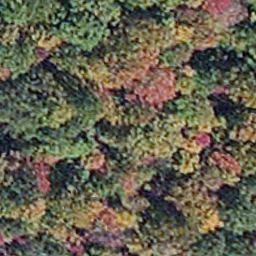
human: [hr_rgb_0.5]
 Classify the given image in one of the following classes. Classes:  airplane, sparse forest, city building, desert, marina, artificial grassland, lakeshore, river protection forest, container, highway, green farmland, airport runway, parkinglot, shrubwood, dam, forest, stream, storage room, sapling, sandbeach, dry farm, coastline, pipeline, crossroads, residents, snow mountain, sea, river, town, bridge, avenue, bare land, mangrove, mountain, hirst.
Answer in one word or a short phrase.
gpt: mangrove